Field crop: tomato
Growth stage: 2
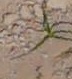
Species: cyperus